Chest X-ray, PA view. Patient: 25 years old, sex M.
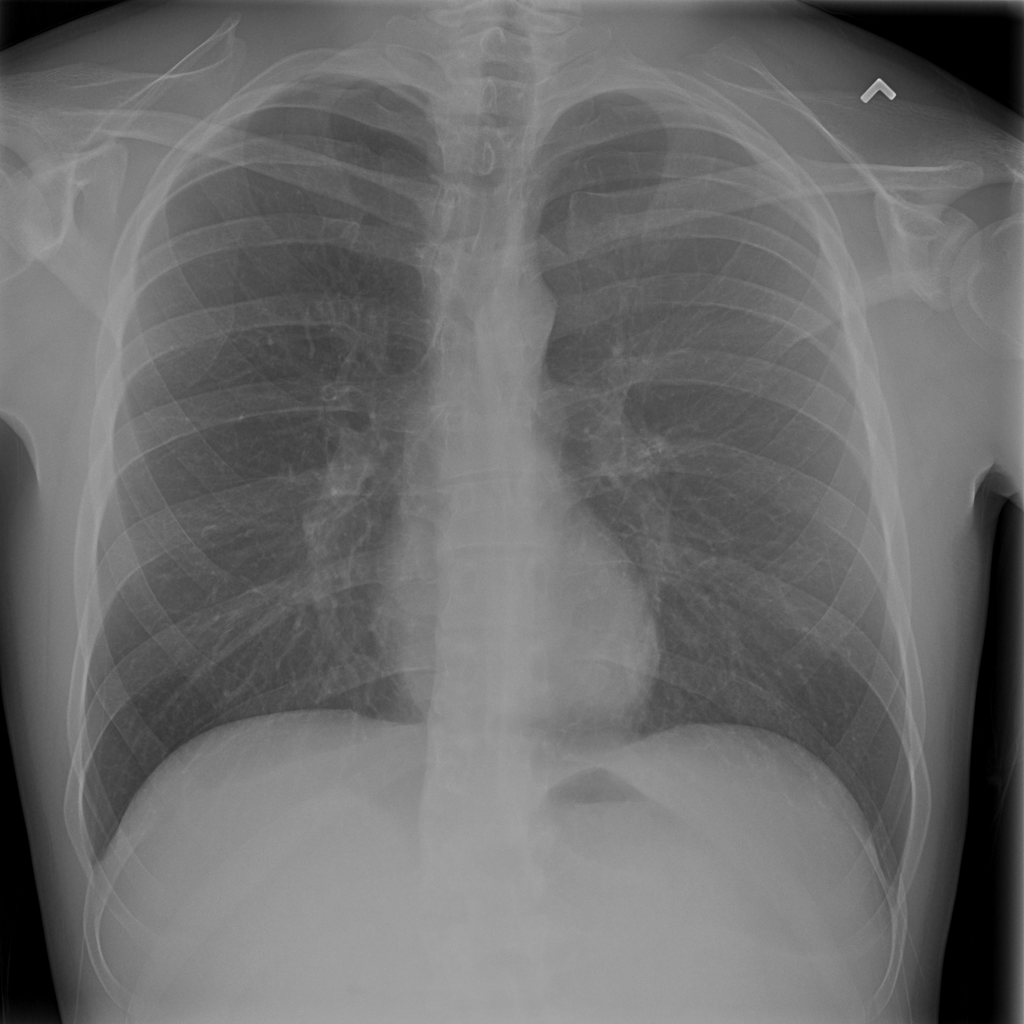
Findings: No Finding